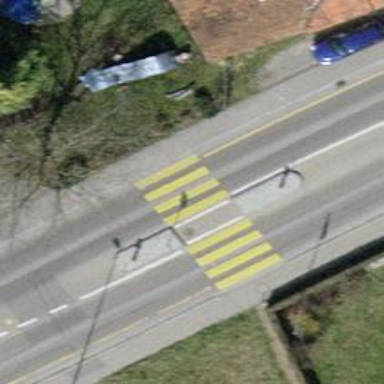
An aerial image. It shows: Uncontrolled zebra crossing with pedestrian island.